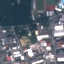
Land use / land cover class: Industrial